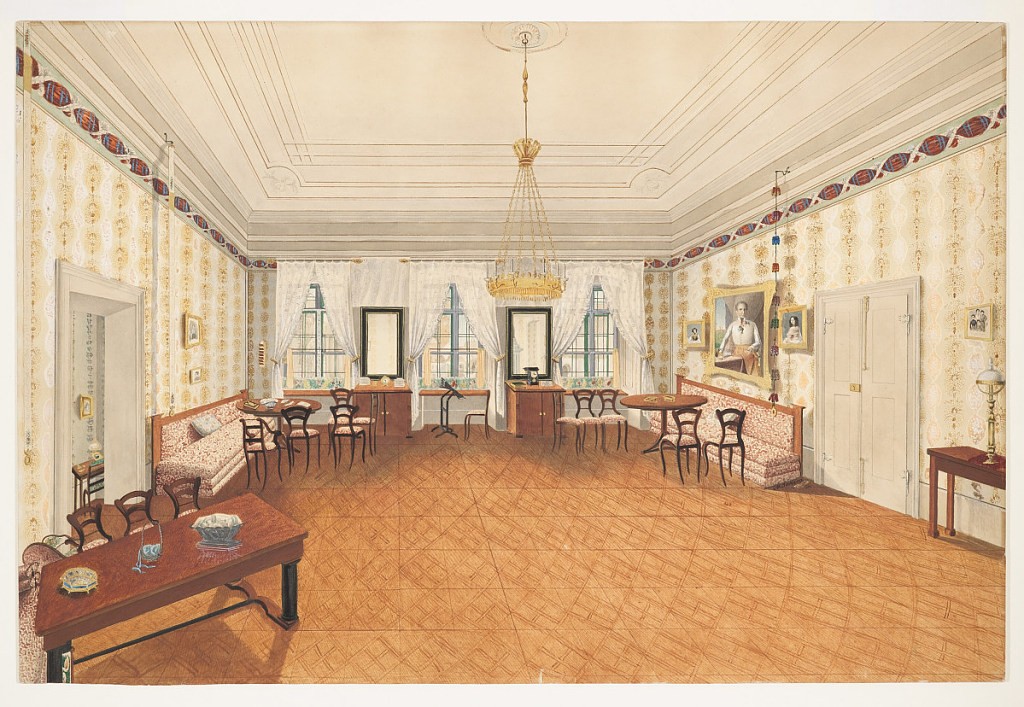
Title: A Room in the Governor's Residence, Hermannstadt
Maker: M. Sekim
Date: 1841
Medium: Brush and watercolor, gouache with accents of gold paint on paper
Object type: Drawing
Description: This room in the residence of Governor Baron von Wernhardt is in the Viennese Biedermeier style. The man in military uniform in the large portrait on the right is presumed to be Ferdinand I (1792-1875). The three windows at the rear are dressed in white curtains; flowered bolsters on the sills serve to block the cold, mountainous weather. The cabinets, banquettes, mirrors and sidetables are of stark 1830s Biedermeier design, as is the bare parquet floor. The occasional chairs display the curved line of the Rococo Revival. The walls are papered in a large patterned stripe.